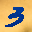
Label: 3